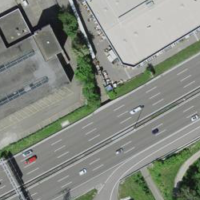
EUNIS habitat code: 57
Species observed at this site:
Helminthotheca echioides